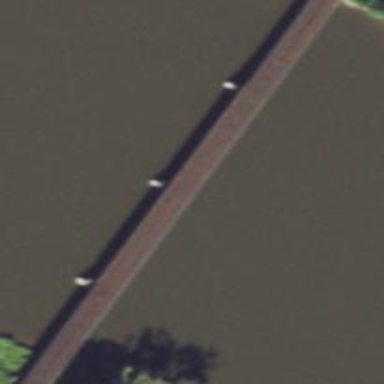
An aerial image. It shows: Bridge over railway line.